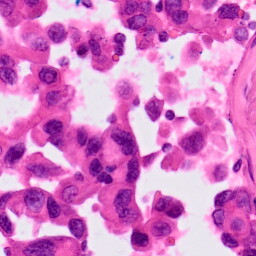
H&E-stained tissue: Lung